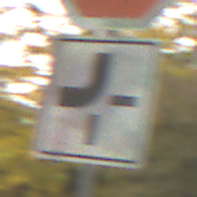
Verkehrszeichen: VerlaufVorfahrtsstrasse2
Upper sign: Stop
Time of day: MorningAfternoon
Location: Outdoor (Nature)
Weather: Overcast
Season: Autumn
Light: Natural